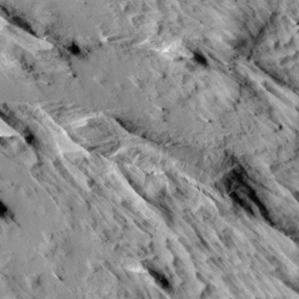
Label: non_frost